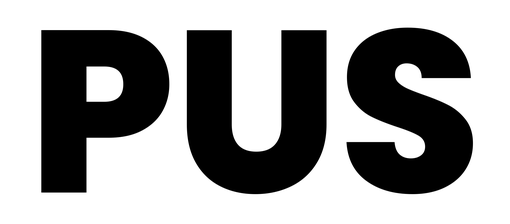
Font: Poppins-ExtraBold